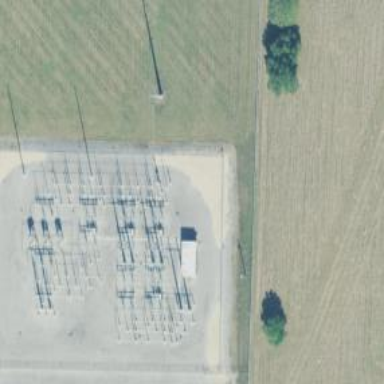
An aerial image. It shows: Switch used for power control.